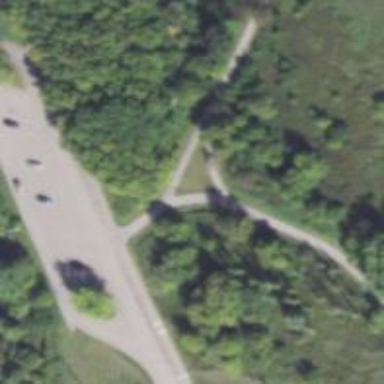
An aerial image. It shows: Cycleway.